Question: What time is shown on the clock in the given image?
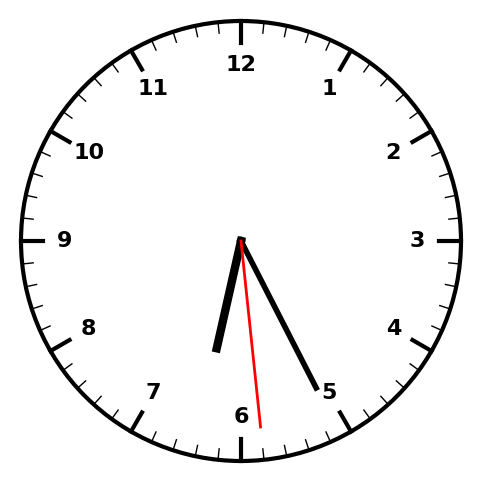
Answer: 06:25:29